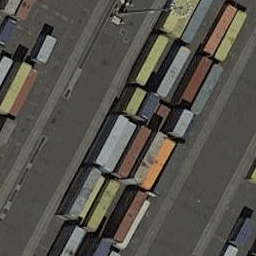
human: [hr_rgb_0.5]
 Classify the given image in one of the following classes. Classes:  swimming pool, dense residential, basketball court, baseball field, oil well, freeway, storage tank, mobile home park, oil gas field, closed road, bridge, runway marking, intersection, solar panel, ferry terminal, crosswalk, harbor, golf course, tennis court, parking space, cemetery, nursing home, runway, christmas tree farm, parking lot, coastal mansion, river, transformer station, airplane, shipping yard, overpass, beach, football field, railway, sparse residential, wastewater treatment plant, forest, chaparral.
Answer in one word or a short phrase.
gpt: shipping yard